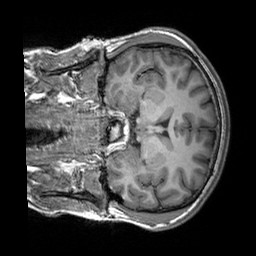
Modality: T1w
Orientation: coronal
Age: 24
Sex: male
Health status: healthy
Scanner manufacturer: siemens
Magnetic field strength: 3 T
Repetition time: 2.3 s
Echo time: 0.00303 s